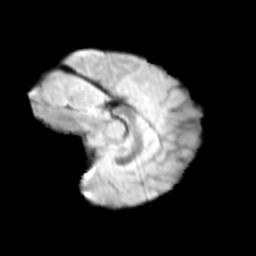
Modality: T2w
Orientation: sagittal
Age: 10
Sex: female
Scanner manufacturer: siemens
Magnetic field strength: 3 T
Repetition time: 3.8 s
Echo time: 0.07 s